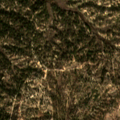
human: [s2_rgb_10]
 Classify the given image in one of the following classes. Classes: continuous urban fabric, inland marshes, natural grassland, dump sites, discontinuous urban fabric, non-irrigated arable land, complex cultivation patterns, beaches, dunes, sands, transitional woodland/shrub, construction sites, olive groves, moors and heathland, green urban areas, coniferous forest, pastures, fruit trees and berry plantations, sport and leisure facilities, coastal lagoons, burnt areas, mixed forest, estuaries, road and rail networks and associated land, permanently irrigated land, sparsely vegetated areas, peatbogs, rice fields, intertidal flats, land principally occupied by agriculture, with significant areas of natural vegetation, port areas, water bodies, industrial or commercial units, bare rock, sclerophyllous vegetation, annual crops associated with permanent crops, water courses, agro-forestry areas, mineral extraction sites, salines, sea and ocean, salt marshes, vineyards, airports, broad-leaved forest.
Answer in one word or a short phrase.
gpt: agro-forestry areas, broad-leaved forest